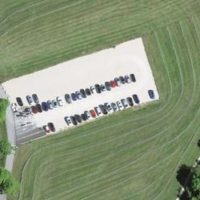
EUNIS habitat code: 24
Species observed at this site:
Plantago media
Campanula glomerata